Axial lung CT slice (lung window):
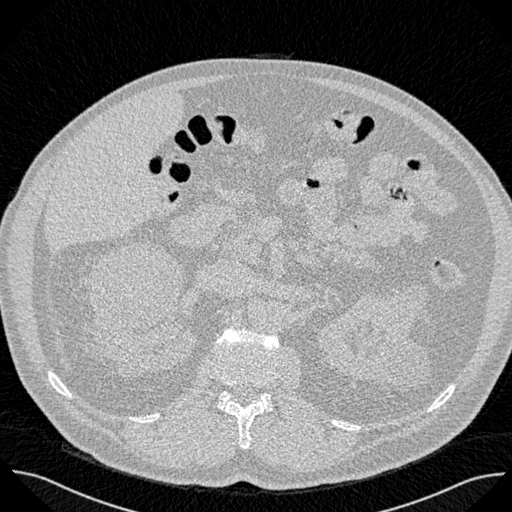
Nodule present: no